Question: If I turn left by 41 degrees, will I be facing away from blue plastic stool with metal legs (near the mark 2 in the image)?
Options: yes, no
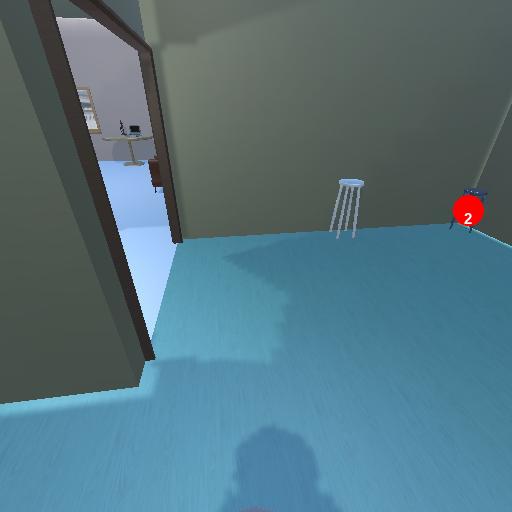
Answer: yes